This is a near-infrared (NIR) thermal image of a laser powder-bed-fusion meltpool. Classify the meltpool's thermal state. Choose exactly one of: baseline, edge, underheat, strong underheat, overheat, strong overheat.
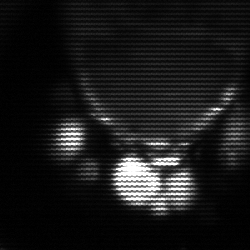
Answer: baseline